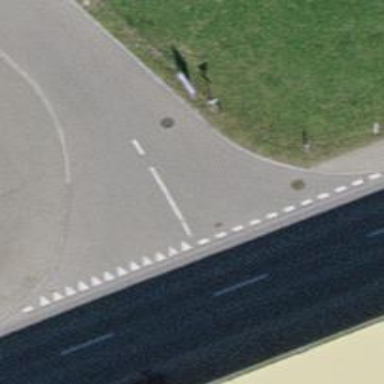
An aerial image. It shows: Road with "give way" sign.